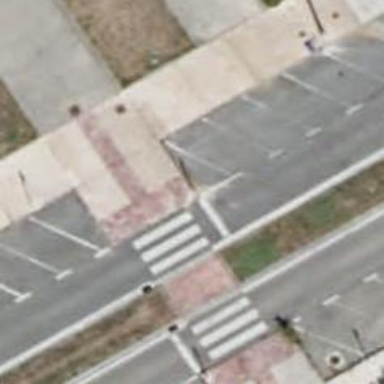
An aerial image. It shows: Uncontrolled crossing on the road.